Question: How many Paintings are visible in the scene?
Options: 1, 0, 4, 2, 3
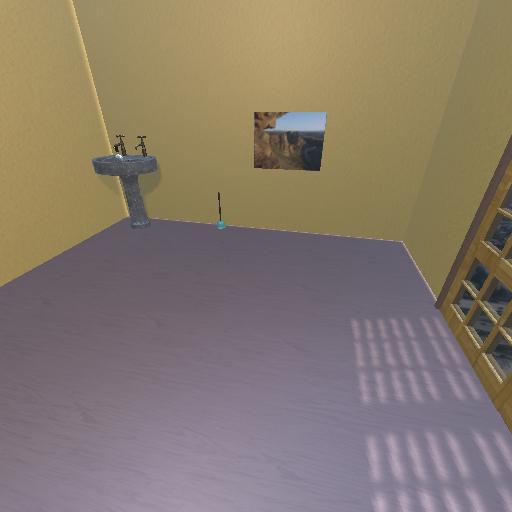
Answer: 1